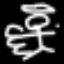
Label: angel